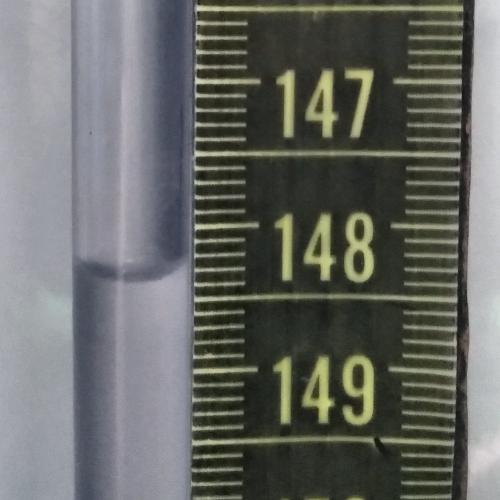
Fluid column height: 148.3 cm